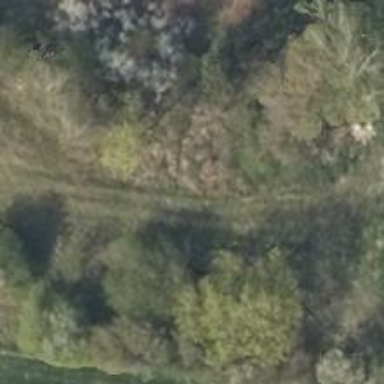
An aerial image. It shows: Row of deciduous broadleaved trees.